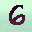
Label: 6